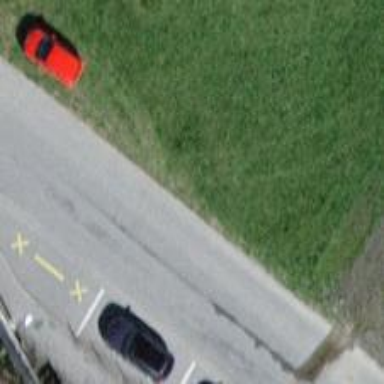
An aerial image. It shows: Residential road with asphalt surface. It includes parallel parking on the left lane.